Aerial crown-view tile of a tropical tree (Barro Colorado Island, Panama), acquired 20250124:
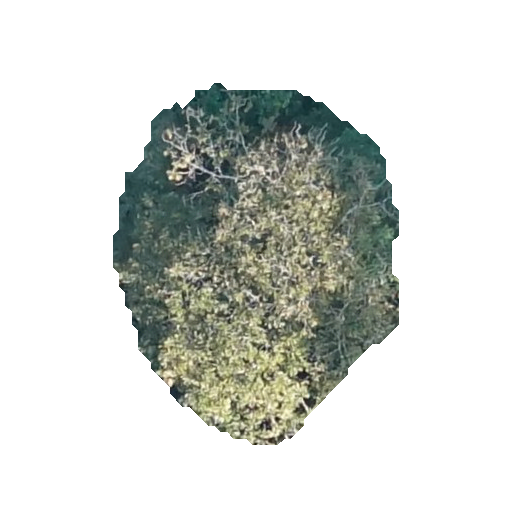
Species: Dipteryx oleifera
GBIF accepted scientific name: Dipteryx oleifera
Crown area: 114.124 m²